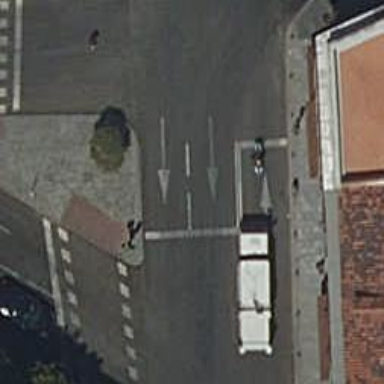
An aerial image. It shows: Road with traffic signals.